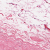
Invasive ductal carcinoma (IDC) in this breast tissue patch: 0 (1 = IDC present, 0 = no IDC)